Interaction volume radius: 10 \u00c5
Interaction volume height: 10 \u00c5
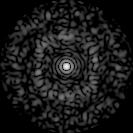
Disorder parameter: 0.8061